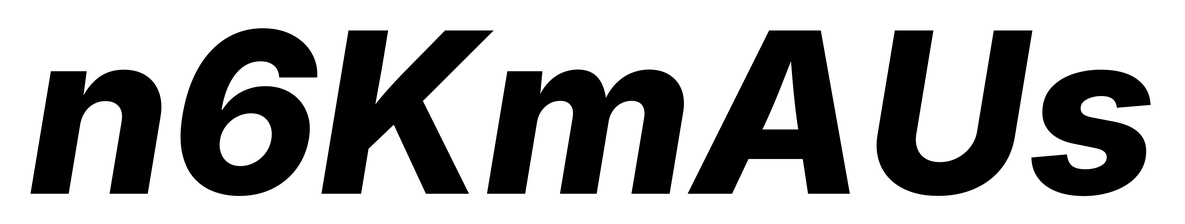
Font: Inter-Italic_ExtraBold_Italic